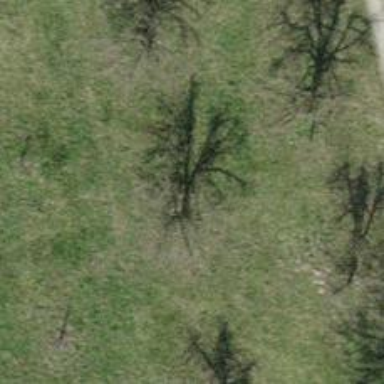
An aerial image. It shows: Single tag "natural: tree."